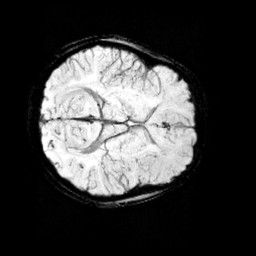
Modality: minIP
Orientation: axial
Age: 10
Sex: female
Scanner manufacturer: siemens
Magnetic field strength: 3 T
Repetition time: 0.027 s
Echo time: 0.02 s